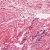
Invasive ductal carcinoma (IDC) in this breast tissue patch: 0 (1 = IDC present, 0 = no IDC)